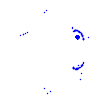
Particle: kaon